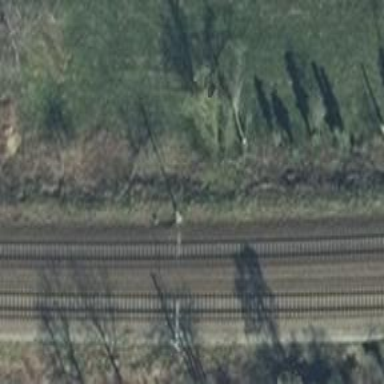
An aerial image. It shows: Milestone along the railway track with catenary mast.